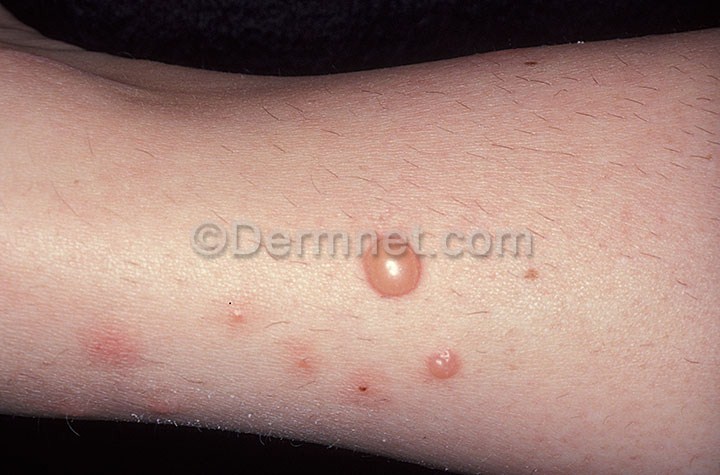
Disease: Scabies Lyme Disease and other Infestations and Bites